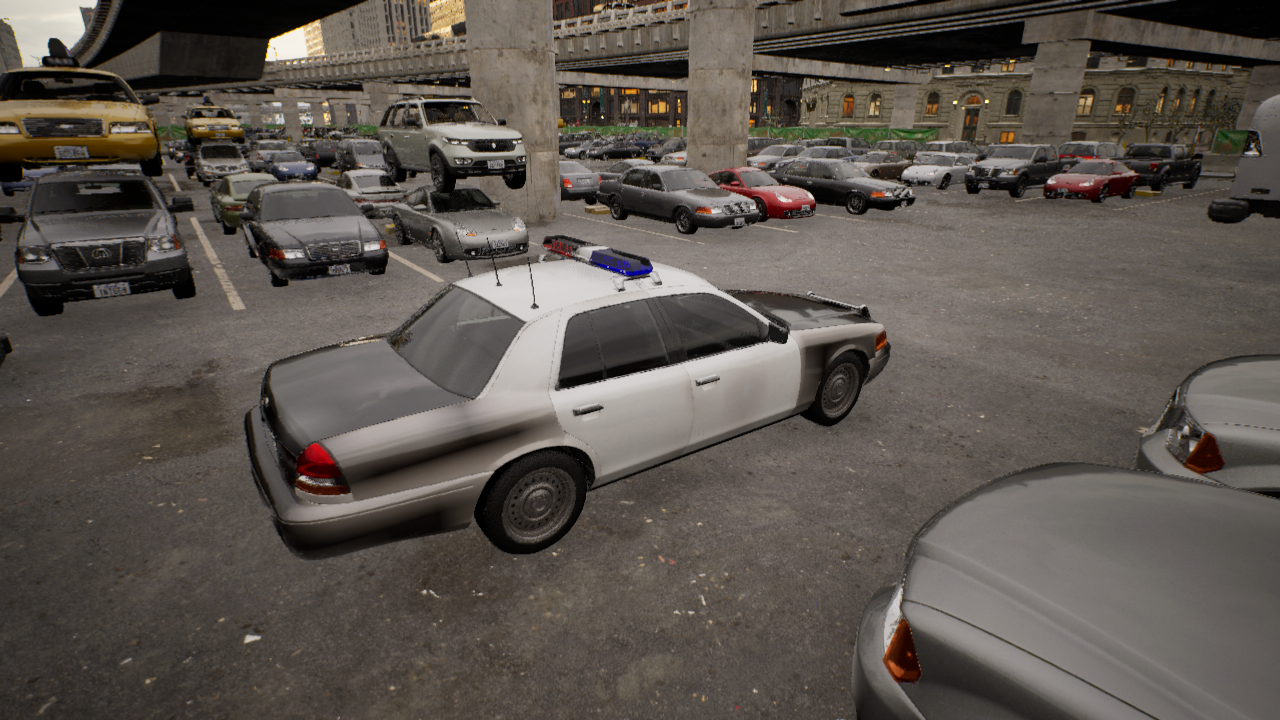
Venue: arterial
Lighting: golden hour
Vehicle rig: sedan